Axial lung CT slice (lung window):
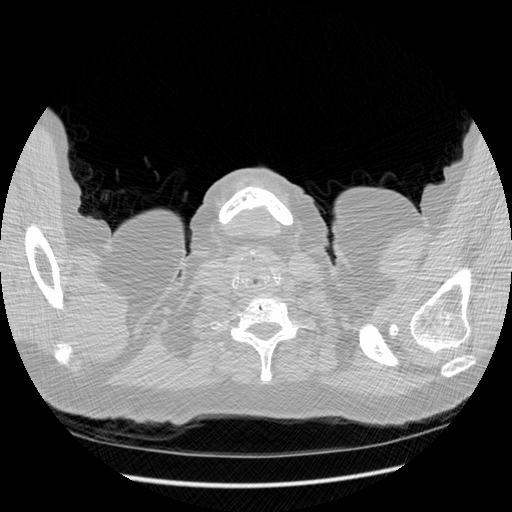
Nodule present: no